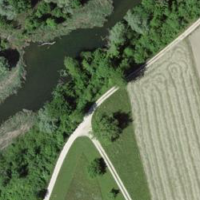
EUNIS habitat code: 52
Species observed at this site:
Humulus lupulus